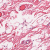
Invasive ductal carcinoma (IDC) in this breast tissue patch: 0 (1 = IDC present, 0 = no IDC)